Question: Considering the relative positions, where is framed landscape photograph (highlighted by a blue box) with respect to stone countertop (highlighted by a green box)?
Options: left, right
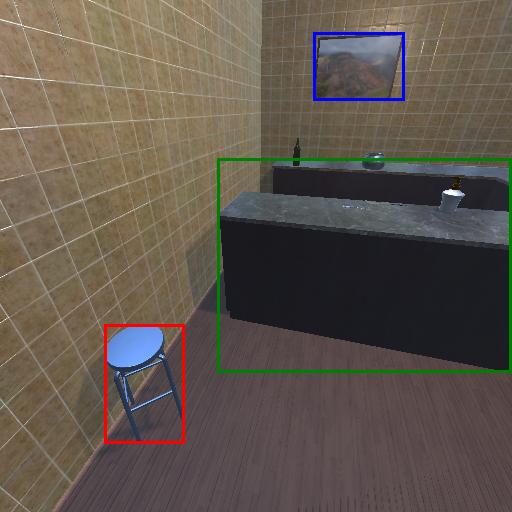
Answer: left